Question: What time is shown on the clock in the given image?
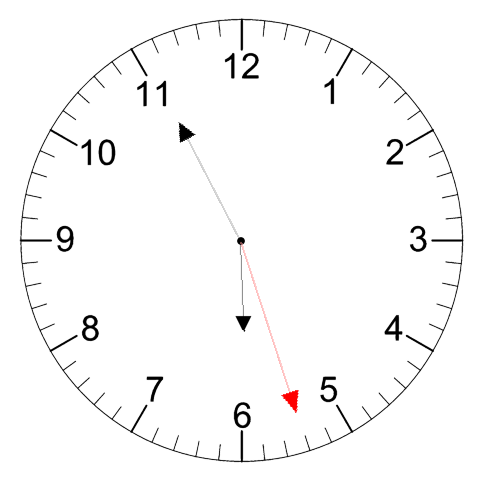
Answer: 05:55:27